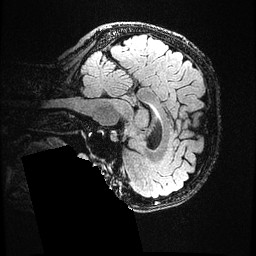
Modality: FLAIR
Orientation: sagittal
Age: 51
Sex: female
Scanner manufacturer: ge
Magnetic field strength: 3 T
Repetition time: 4.802 s
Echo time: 0.1171 s